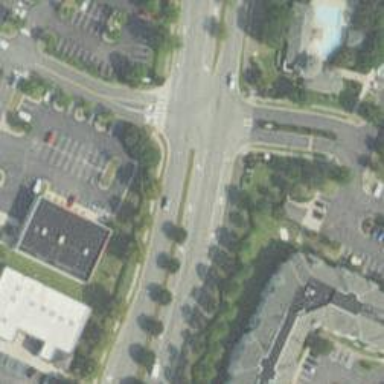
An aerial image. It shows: Crossing road.